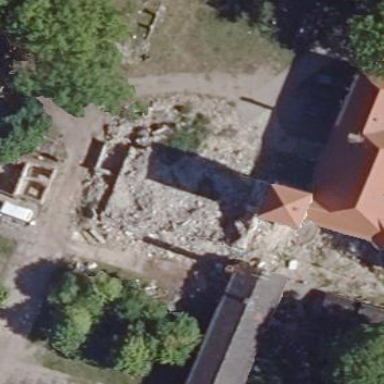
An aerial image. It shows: Ruins of building.